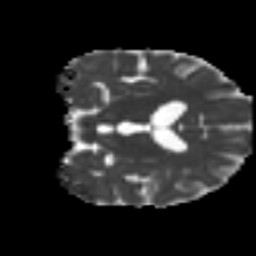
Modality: MD
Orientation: coronal
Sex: male
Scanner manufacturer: ge
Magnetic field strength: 3 T
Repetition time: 7 s
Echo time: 0.08 s